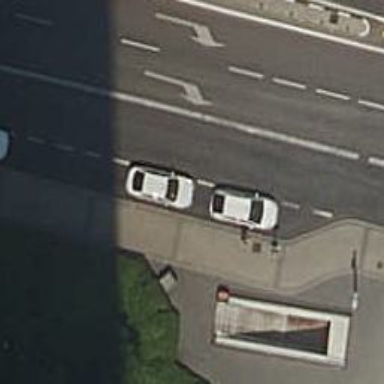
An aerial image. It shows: Taxi stand.